Question: Sorry if my question is silly!
I'm using and now I'm working on 'IdTelnet'. But I got a problem with 'OnDataAvailable' event. Take a look at this picture:

So I cannot work with 'OnDataAvailable' Event.
Is this because of Delphi XE4? And How can I fix it?
Thanks
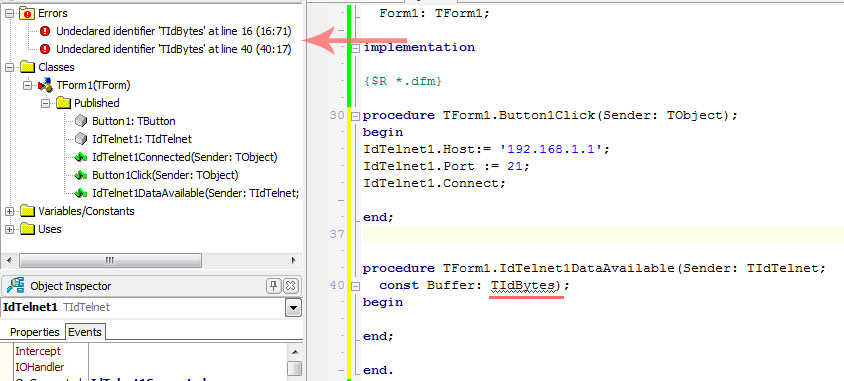
Answer: The <URL> unit. Add that unit to your uses clause.